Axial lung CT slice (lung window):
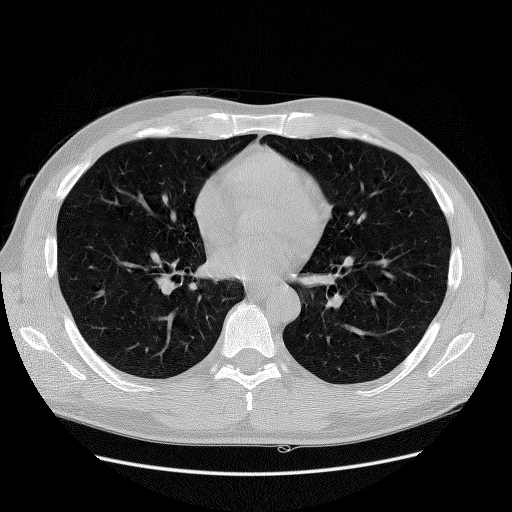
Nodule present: no